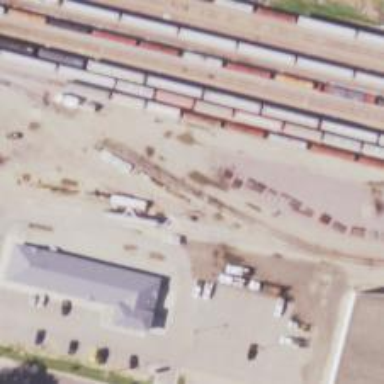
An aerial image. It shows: Railway siding for service.